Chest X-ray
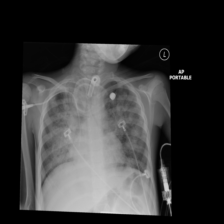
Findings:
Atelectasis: negative
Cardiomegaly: negative
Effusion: negative
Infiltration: negative
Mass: negative
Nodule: negative
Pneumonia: negative
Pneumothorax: negative
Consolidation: negative
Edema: negative
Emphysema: negative
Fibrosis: negative
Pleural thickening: negative
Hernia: negative